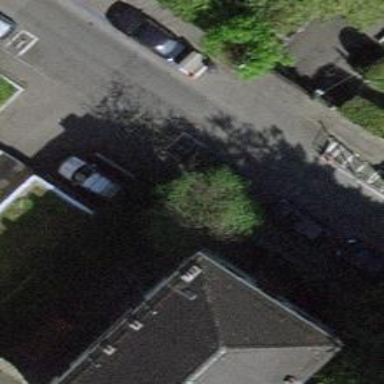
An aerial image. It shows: Bicycle parking area equipped with loops for securing bicycles.